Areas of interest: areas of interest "Green Forest Mountain and Water Horticulture Limited Company"
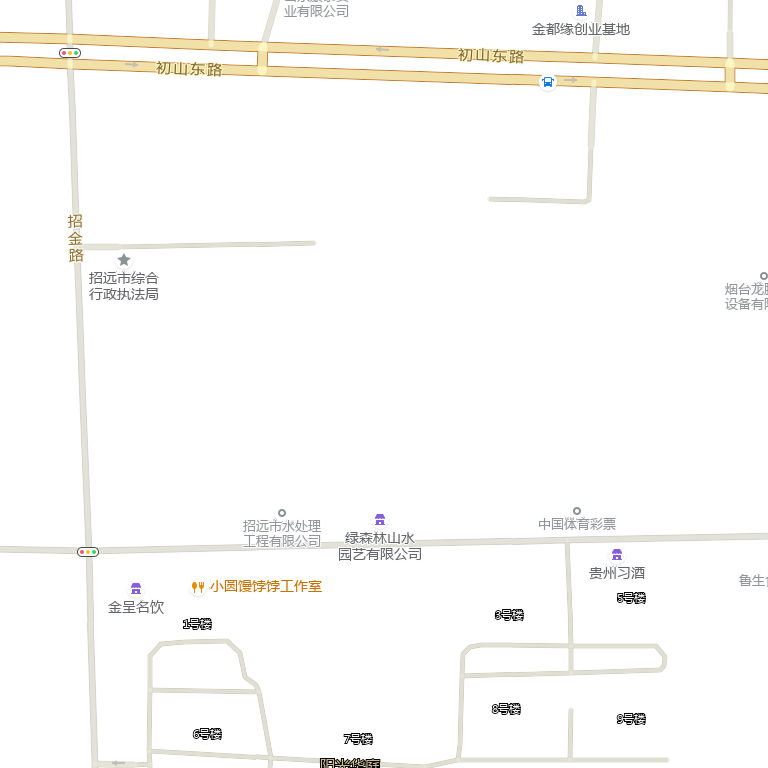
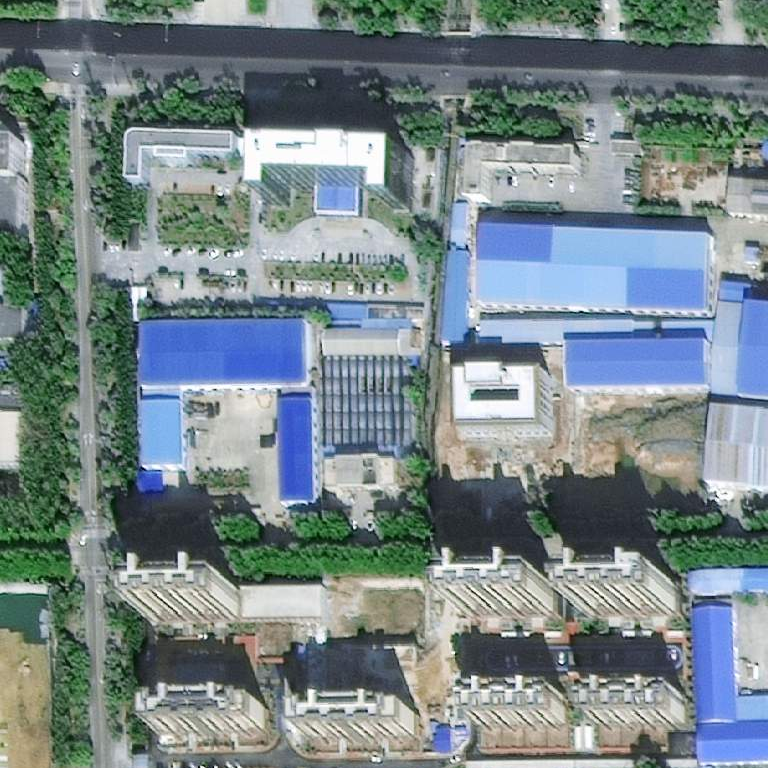